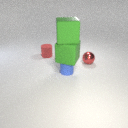
small red rubber cylinder to the left of small red metal sphere